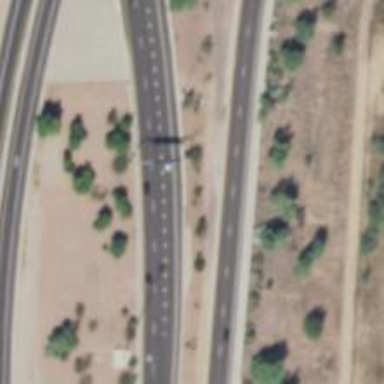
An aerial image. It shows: Asphalt motorway link.